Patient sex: F
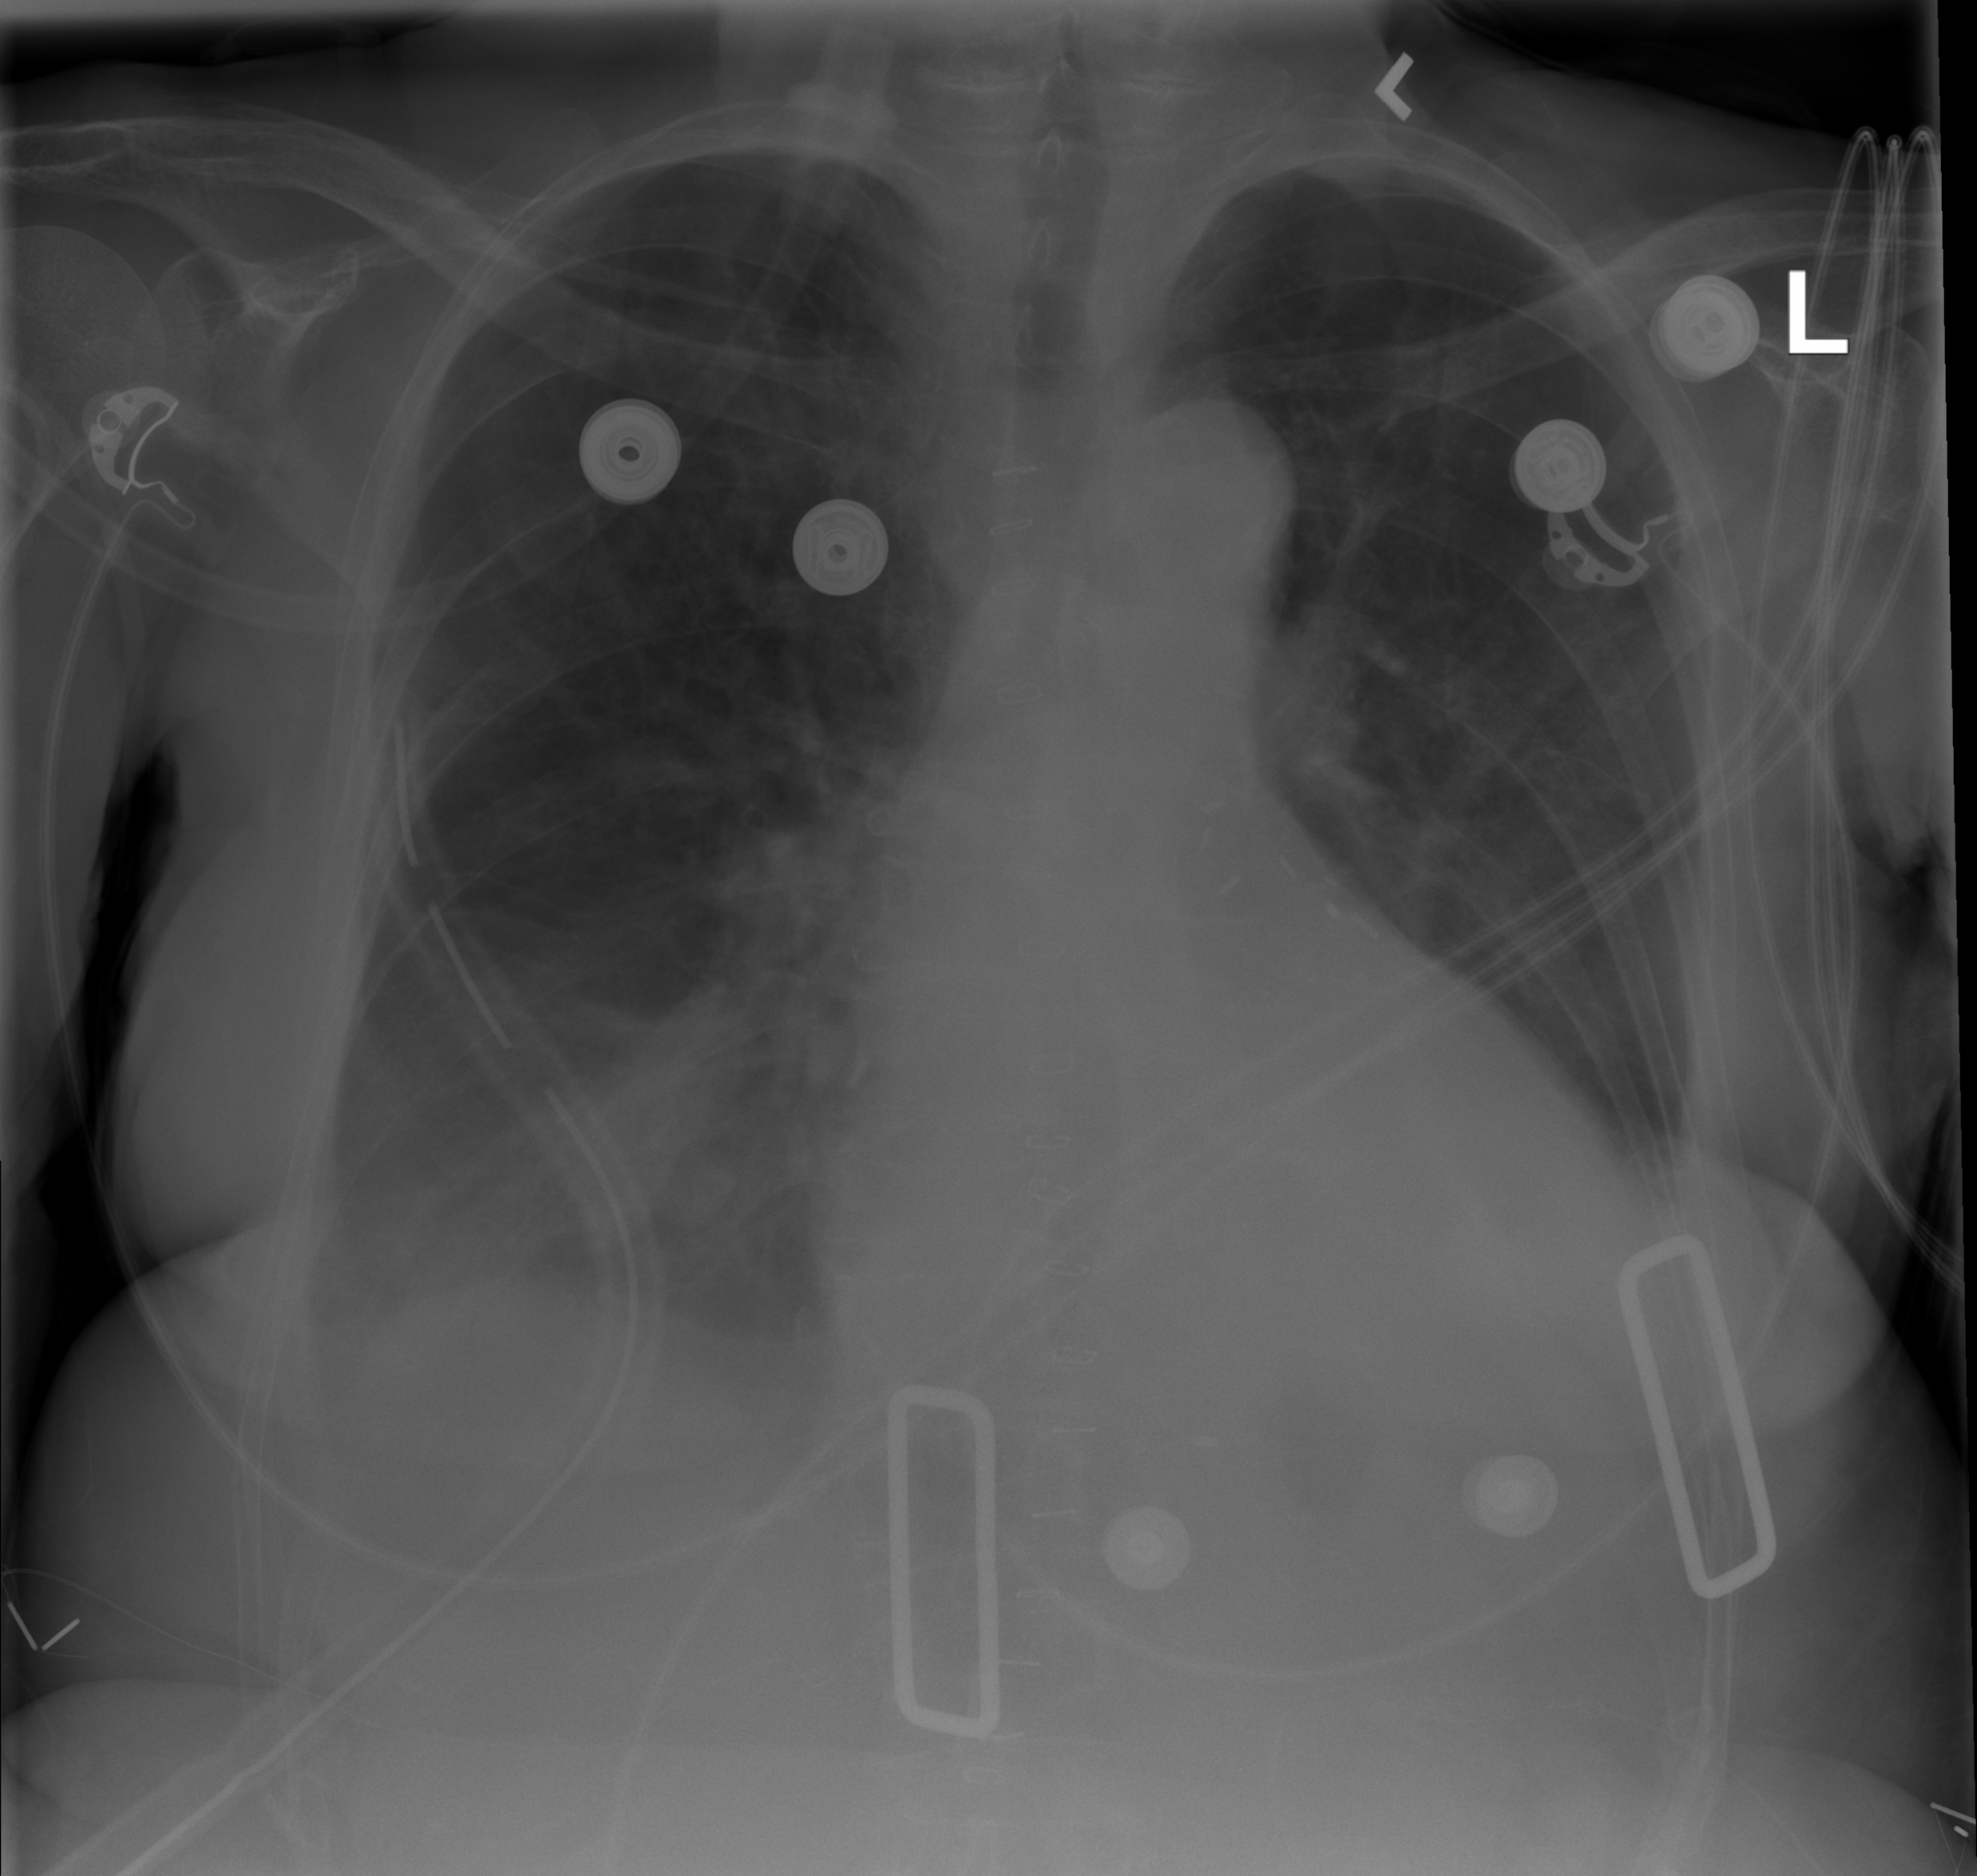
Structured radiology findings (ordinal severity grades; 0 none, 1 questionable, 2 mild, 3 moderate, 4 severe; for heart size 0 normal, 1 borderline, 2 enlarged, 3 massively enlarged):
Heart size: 2
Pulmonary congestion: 0
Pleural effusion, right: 2
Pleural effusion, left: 1
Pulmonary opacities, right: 0
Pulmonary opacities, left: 0
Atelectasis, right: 2
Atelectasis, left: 1